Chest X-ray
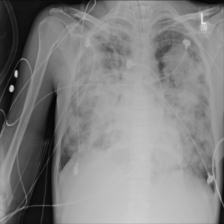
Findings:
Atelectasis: negative
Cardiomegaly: negative
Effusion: negative
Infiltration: negative
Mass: negative
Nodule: positive
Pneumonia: negative
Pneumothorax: negative
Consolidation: positive
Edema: negative
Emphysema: negative
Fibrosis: negative
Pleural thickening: negative
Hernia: negative